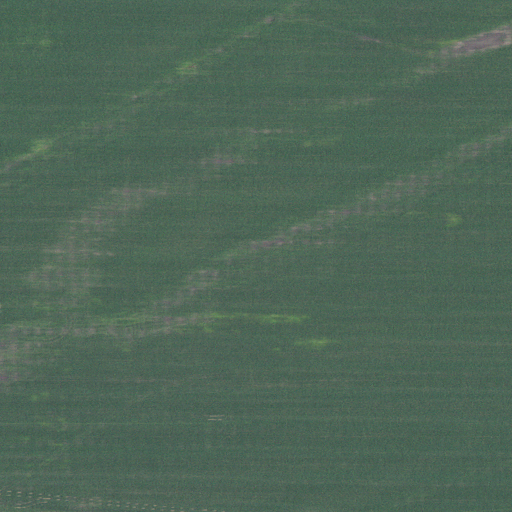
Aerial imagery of island in Missouri named Bay Island containing only cultivated crops